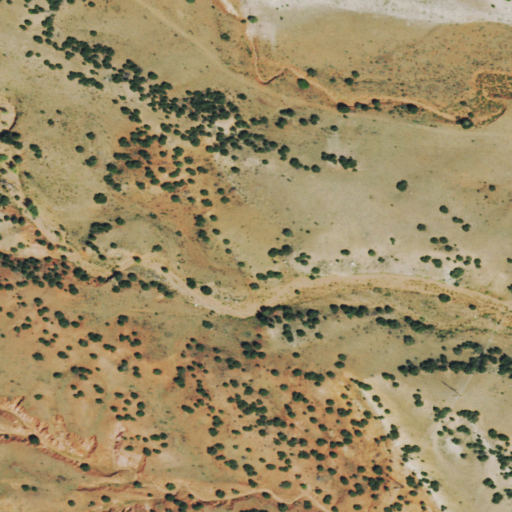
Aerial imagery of valley in Colorado named Washington Gulch containing shrub and grassland